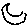
Label: moon